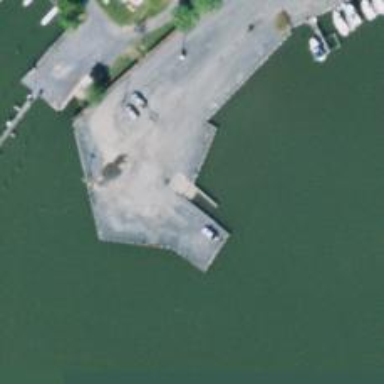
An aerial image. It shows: Slipway on leisure land.